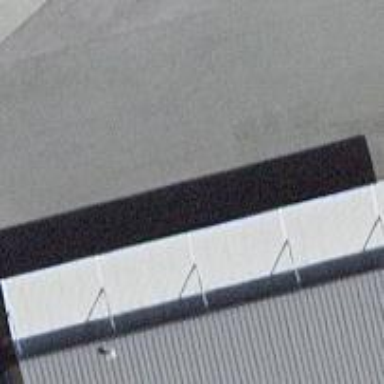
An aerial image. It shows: View of roof of building.